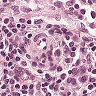
Metastatic tissue present: no